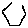
Label: hexagon